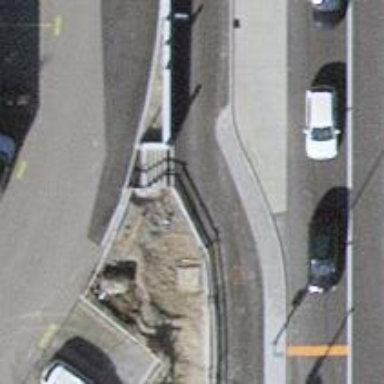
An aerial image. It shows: Concrete steps.